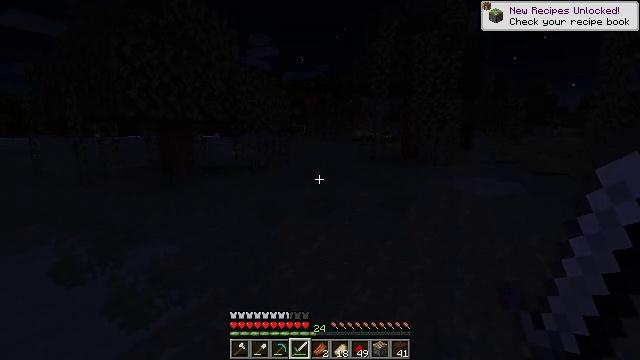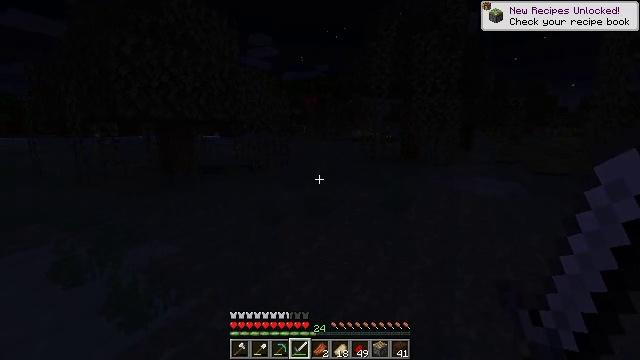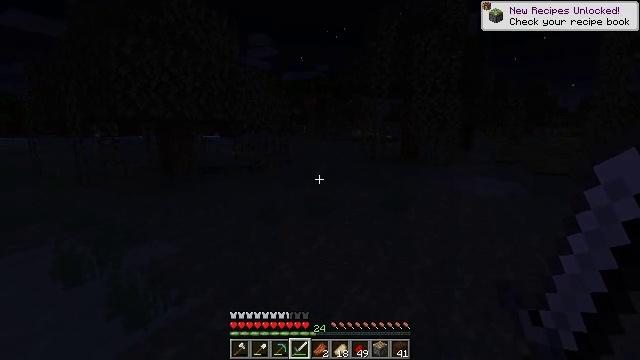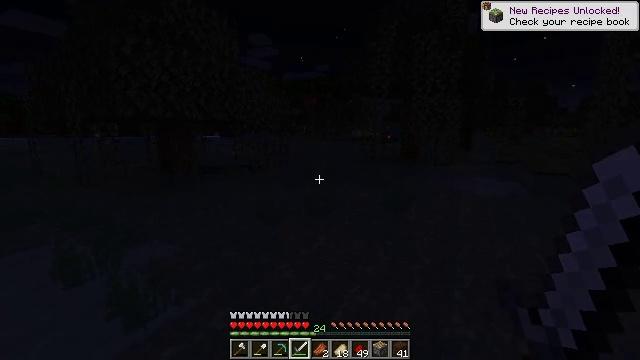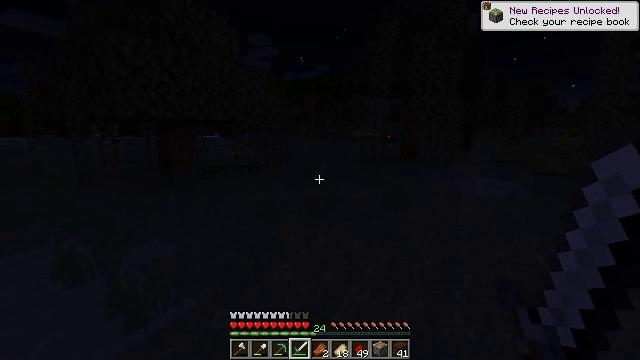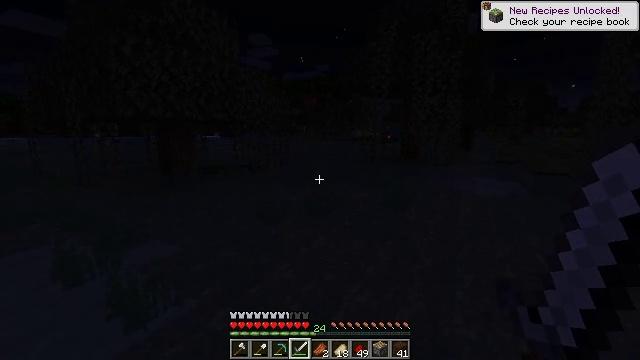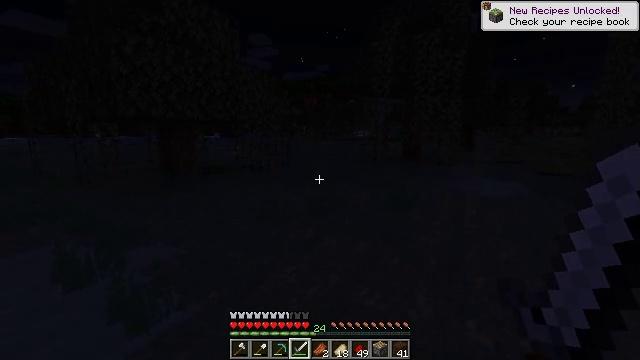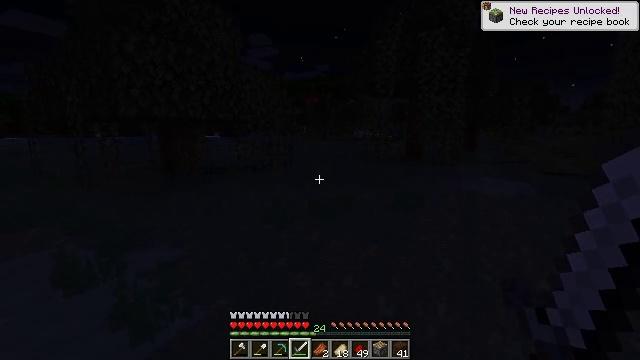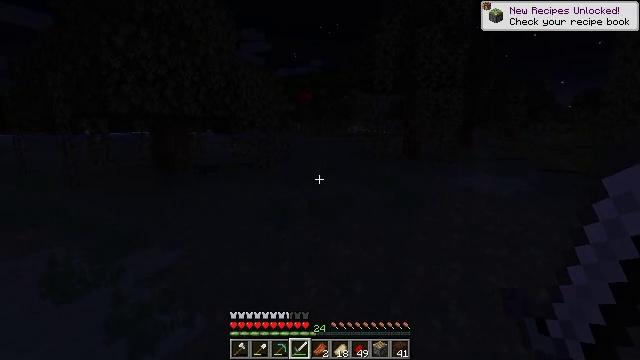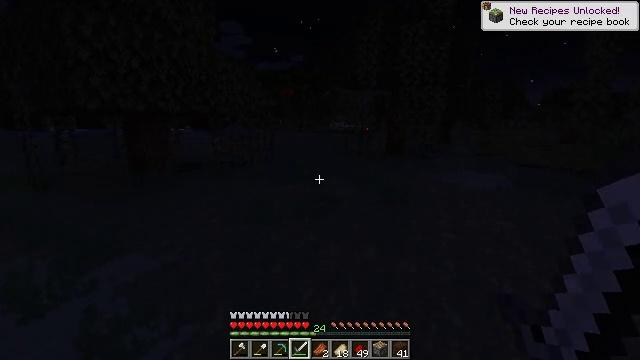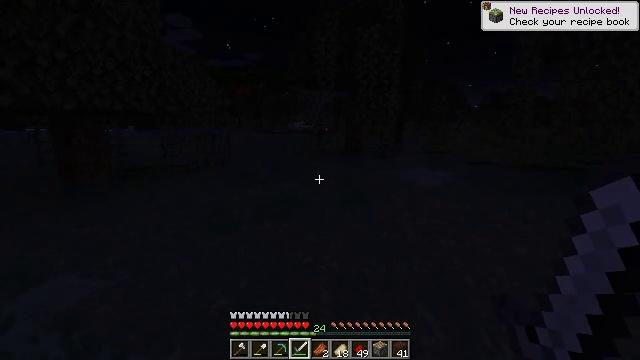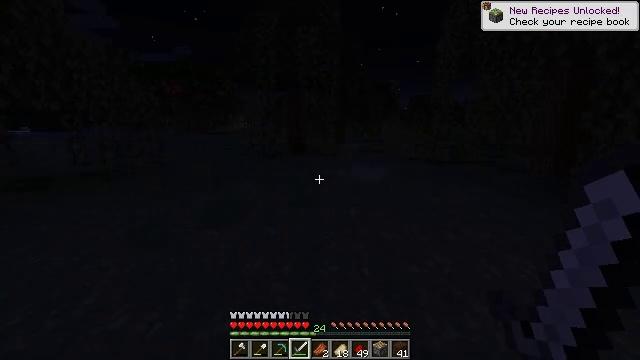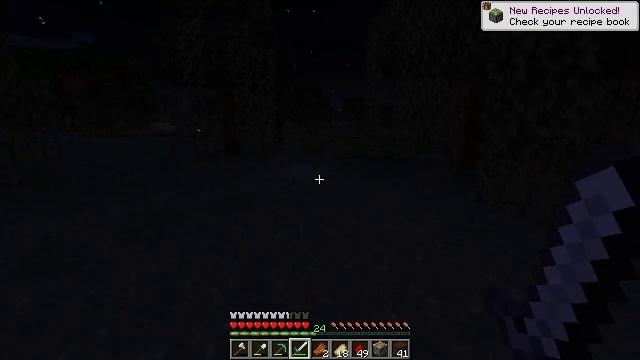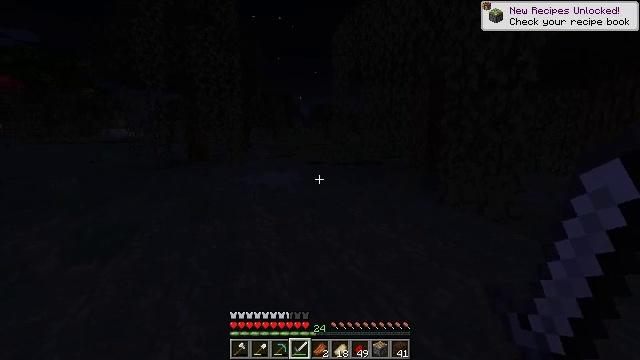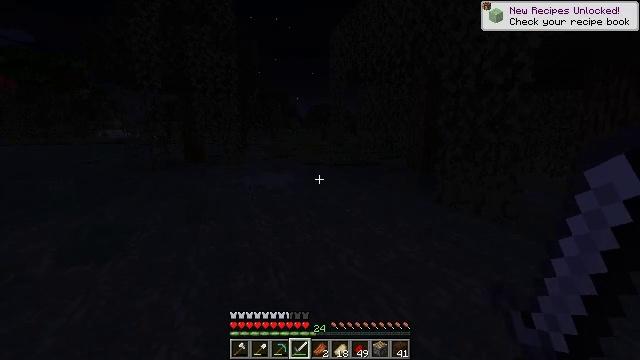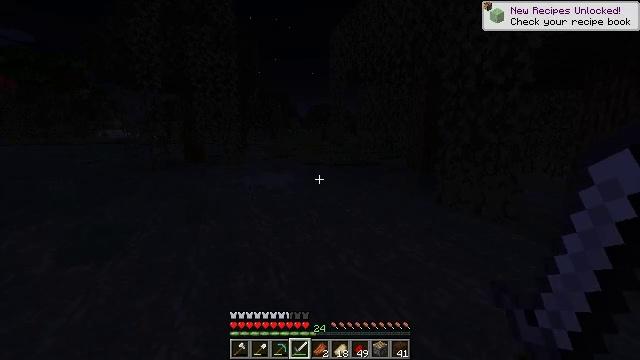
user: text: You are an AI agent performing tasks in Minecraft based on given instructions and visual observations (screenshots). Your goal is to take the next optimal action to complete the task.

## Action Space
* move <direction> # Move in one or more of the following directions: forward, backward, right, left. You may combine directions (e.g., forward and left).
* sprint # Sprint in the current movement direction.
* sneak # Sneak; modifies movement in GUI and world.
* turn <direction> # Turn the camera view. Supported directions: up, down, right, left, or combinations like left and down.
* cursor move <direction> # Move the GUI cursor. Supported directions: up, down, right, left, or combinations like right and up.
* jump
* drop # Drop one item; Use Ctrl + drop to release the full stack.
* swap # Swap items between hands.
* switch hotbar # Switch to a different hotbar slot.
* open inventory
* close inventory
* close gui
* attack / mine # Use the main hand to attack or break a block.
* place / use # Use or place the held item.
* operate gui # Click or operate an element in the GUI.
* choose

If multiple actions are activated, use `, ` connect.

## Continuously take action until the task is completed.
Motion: motion action
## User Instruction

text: Hunt a slime.
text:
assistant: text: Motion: no_op
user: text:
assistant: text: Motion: no_op
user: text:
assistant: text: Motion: no_op
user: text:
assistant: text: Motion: no_op
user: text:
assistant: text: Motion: move forward and move left
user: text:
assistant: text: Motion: move forward and move left
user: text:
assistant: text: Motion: move forward and move left
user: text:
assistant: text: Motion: move forward and move left, turn right
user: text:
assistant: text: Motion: move forward, turn right
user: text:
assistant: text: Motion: turn right
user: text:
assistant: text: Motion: turn right
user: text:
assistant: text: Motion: turn right
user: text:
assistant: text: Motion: turn right and up
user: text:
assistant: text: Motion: no_op
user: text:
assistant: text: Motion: no_op
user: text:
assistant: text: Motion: no_op
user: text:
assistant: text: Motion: no_op
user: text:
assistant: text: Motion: no_op
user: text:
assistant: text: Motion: no_op
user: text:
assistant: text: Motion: no_op
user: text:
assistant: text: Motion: no_op
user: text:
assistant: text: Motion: no_op
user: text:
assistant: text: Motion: no_op
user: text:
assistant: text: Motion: no_op
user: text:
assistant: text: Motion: no_op
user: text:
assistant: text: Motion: no_op
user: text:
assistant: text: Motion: no_op
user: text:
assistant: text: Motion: no_op
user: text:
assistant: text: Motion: no_op
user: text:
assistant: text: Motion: turn left and down